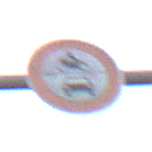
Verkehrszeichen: VerbotKraftfahrzeuge
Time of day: MorningAfternoon
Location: Outdoor (RoadRail)
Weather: PartlyCloudy
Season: NotSpecified
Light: Natural